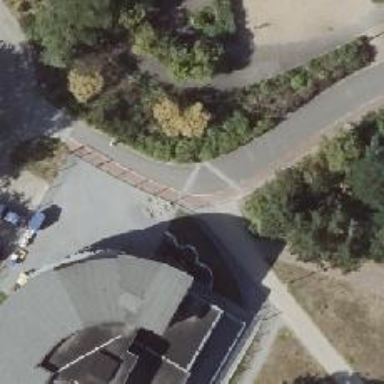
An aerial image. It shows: Asphalt road shared by footway and cycleway.